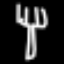
Label: fork